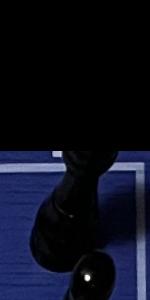
Label: Rook_Black